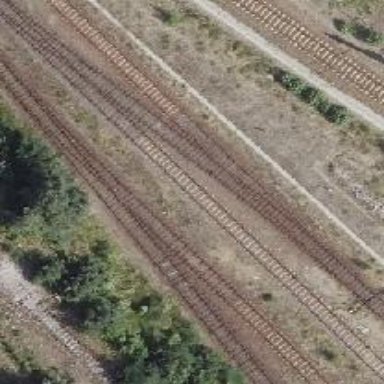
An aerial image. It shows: Disused railway spur.